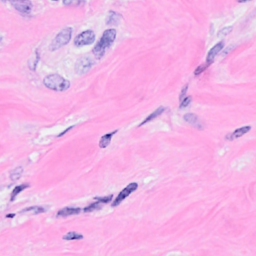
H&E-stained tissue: Breast